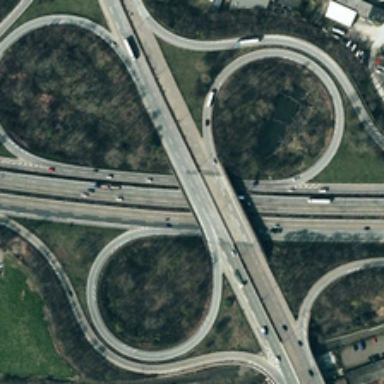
Some buildings are near a viaduct with three circles .